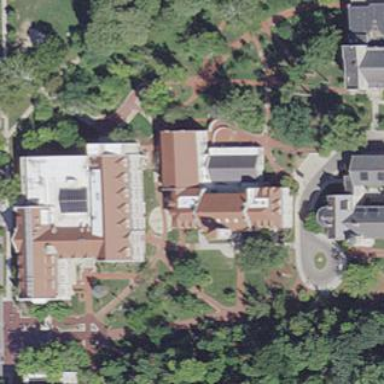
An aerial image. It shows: University building with hipped roof shape.